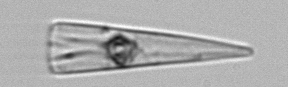
Label: Licmophora